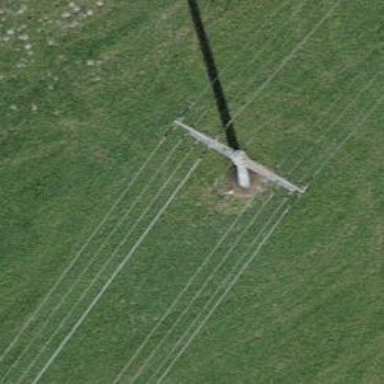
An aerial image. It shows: Power tower.